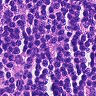
Metastatic tissue present: no